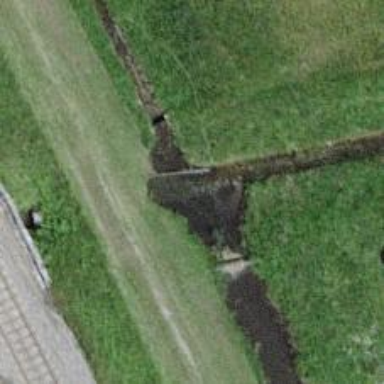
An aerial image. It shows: Ditch in the surroundings.